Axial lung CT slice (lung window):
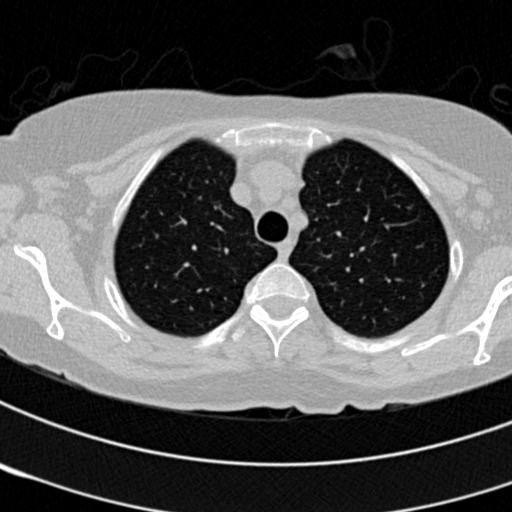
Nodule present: no